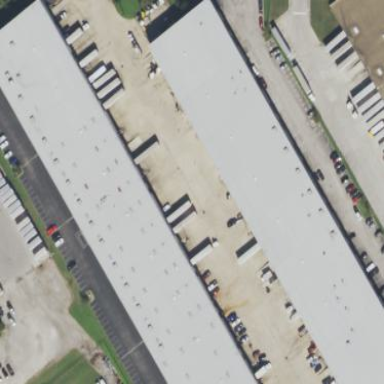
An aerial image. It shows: Warehouse building.